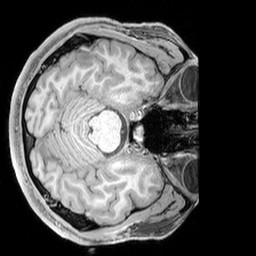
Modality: T1w
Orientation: axial
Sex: male
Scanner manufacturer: siemens
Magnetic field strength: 3 T
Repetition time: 2.3 s
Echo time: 0.00226 s